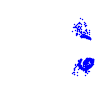
Particle: electron